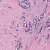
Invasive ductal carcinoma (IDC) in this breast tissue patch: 1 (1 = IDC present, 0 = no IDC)